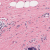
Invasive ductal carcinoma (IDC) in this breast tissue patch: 0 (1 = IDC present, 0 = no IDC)